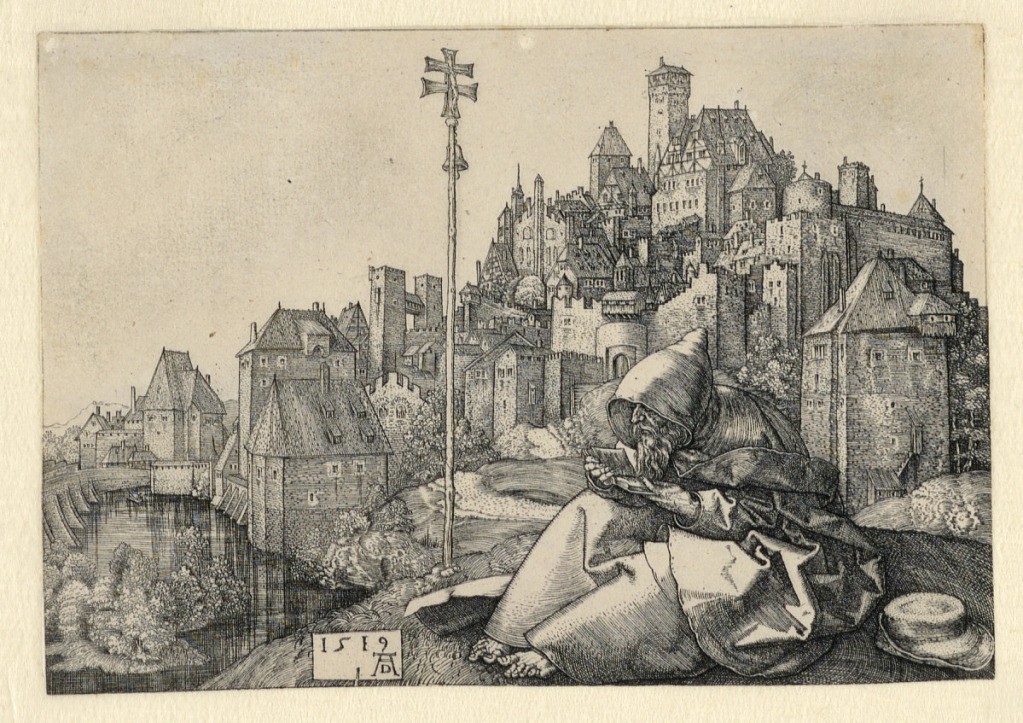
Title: St. Anthony Reading
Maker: Albrecht Dürer, German, 1471–1528
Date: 1519
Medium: Engraving on off-white laid paper
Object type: Print
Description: Horizontal rectangle. St. Anthony writing, is seen seated on a grassy bank, right, turned to the left. In the background, a fortified tower.